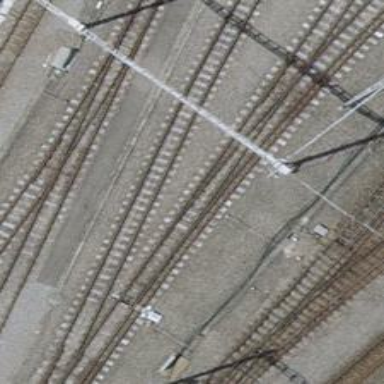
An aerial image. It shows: Narrow-gauge railway with electrified tracks using contact line. Located in service yard with one track.